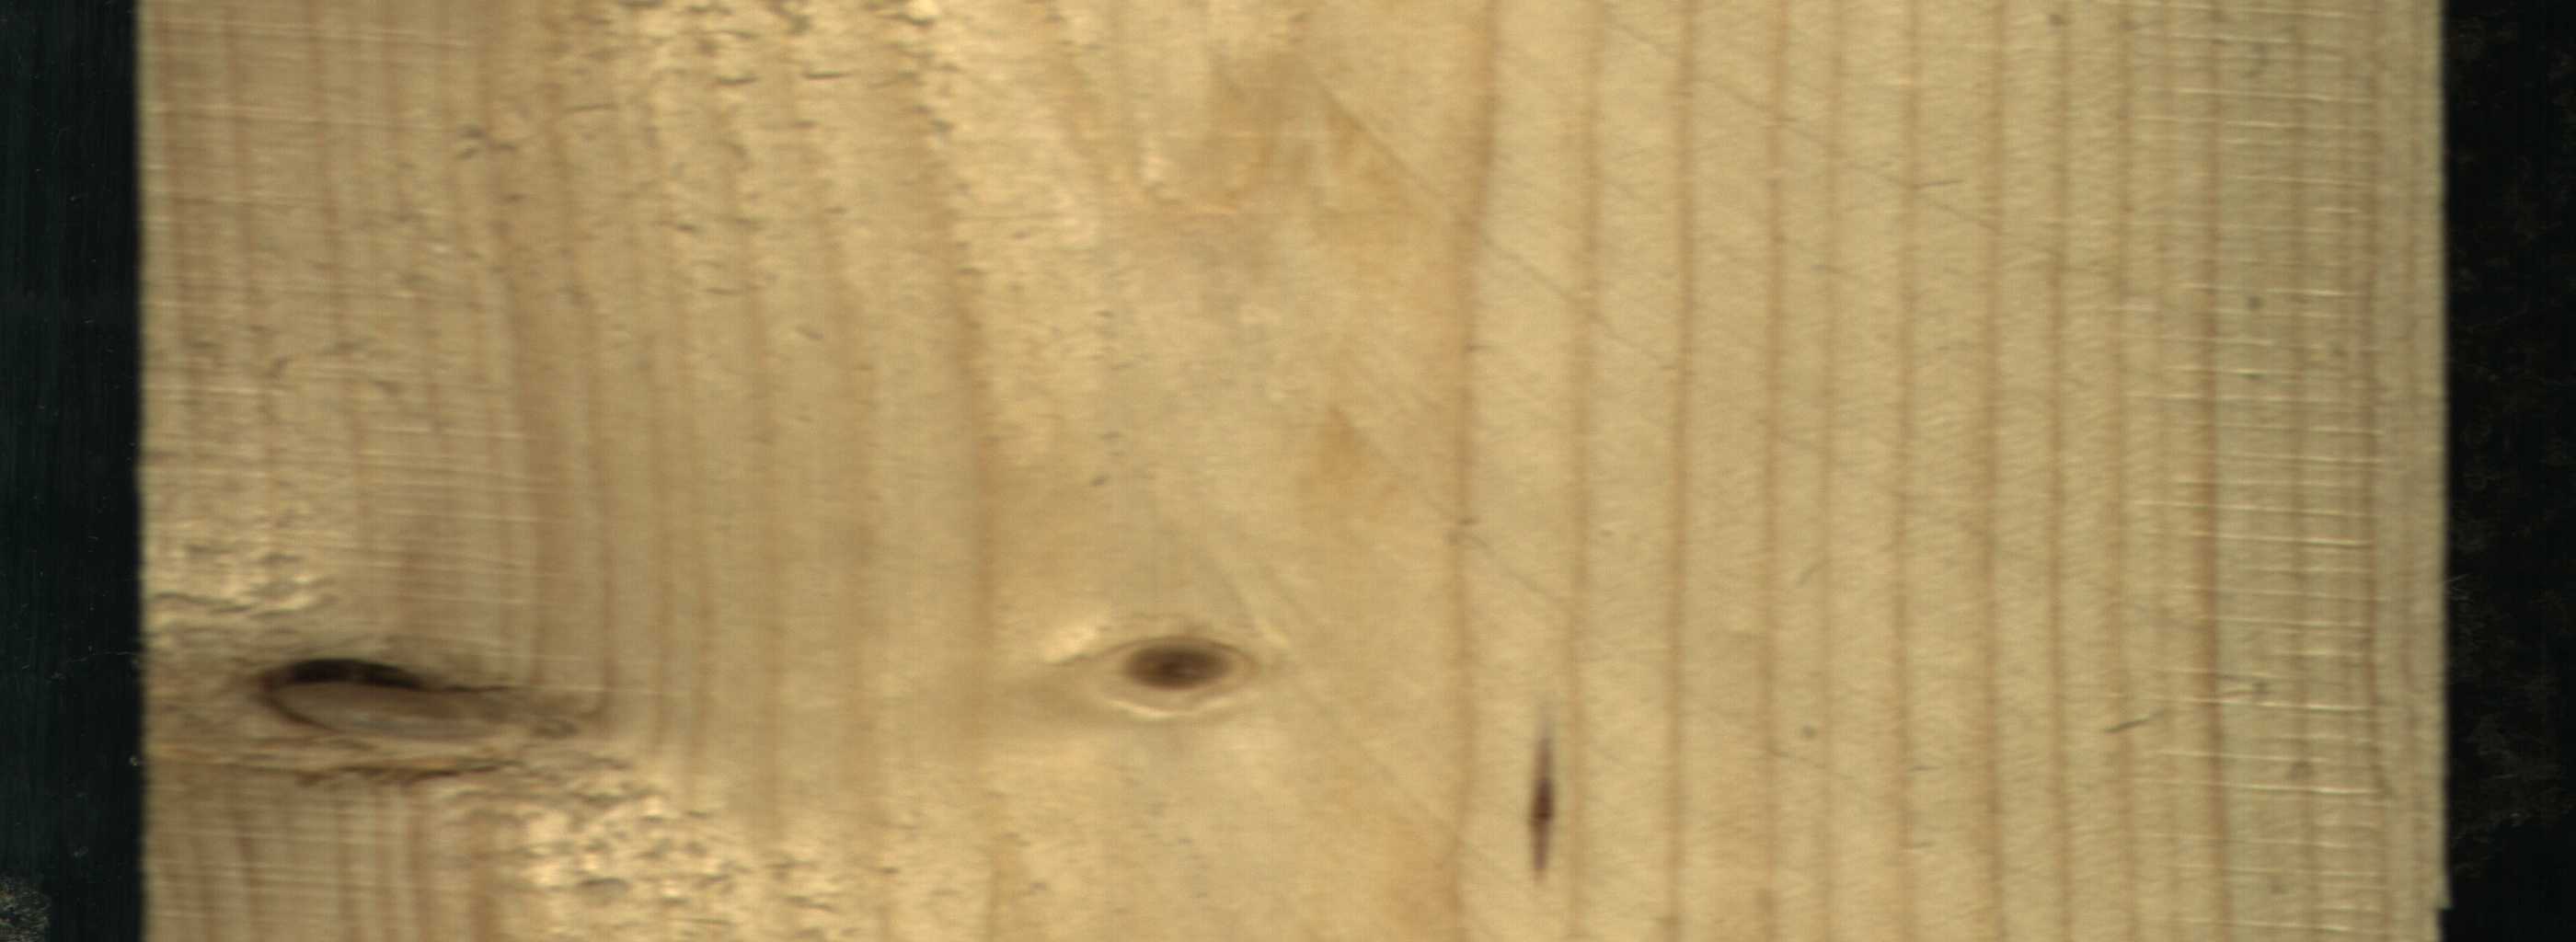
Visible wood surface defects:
resin
Dead_Knot
Live_Knot